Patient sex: M
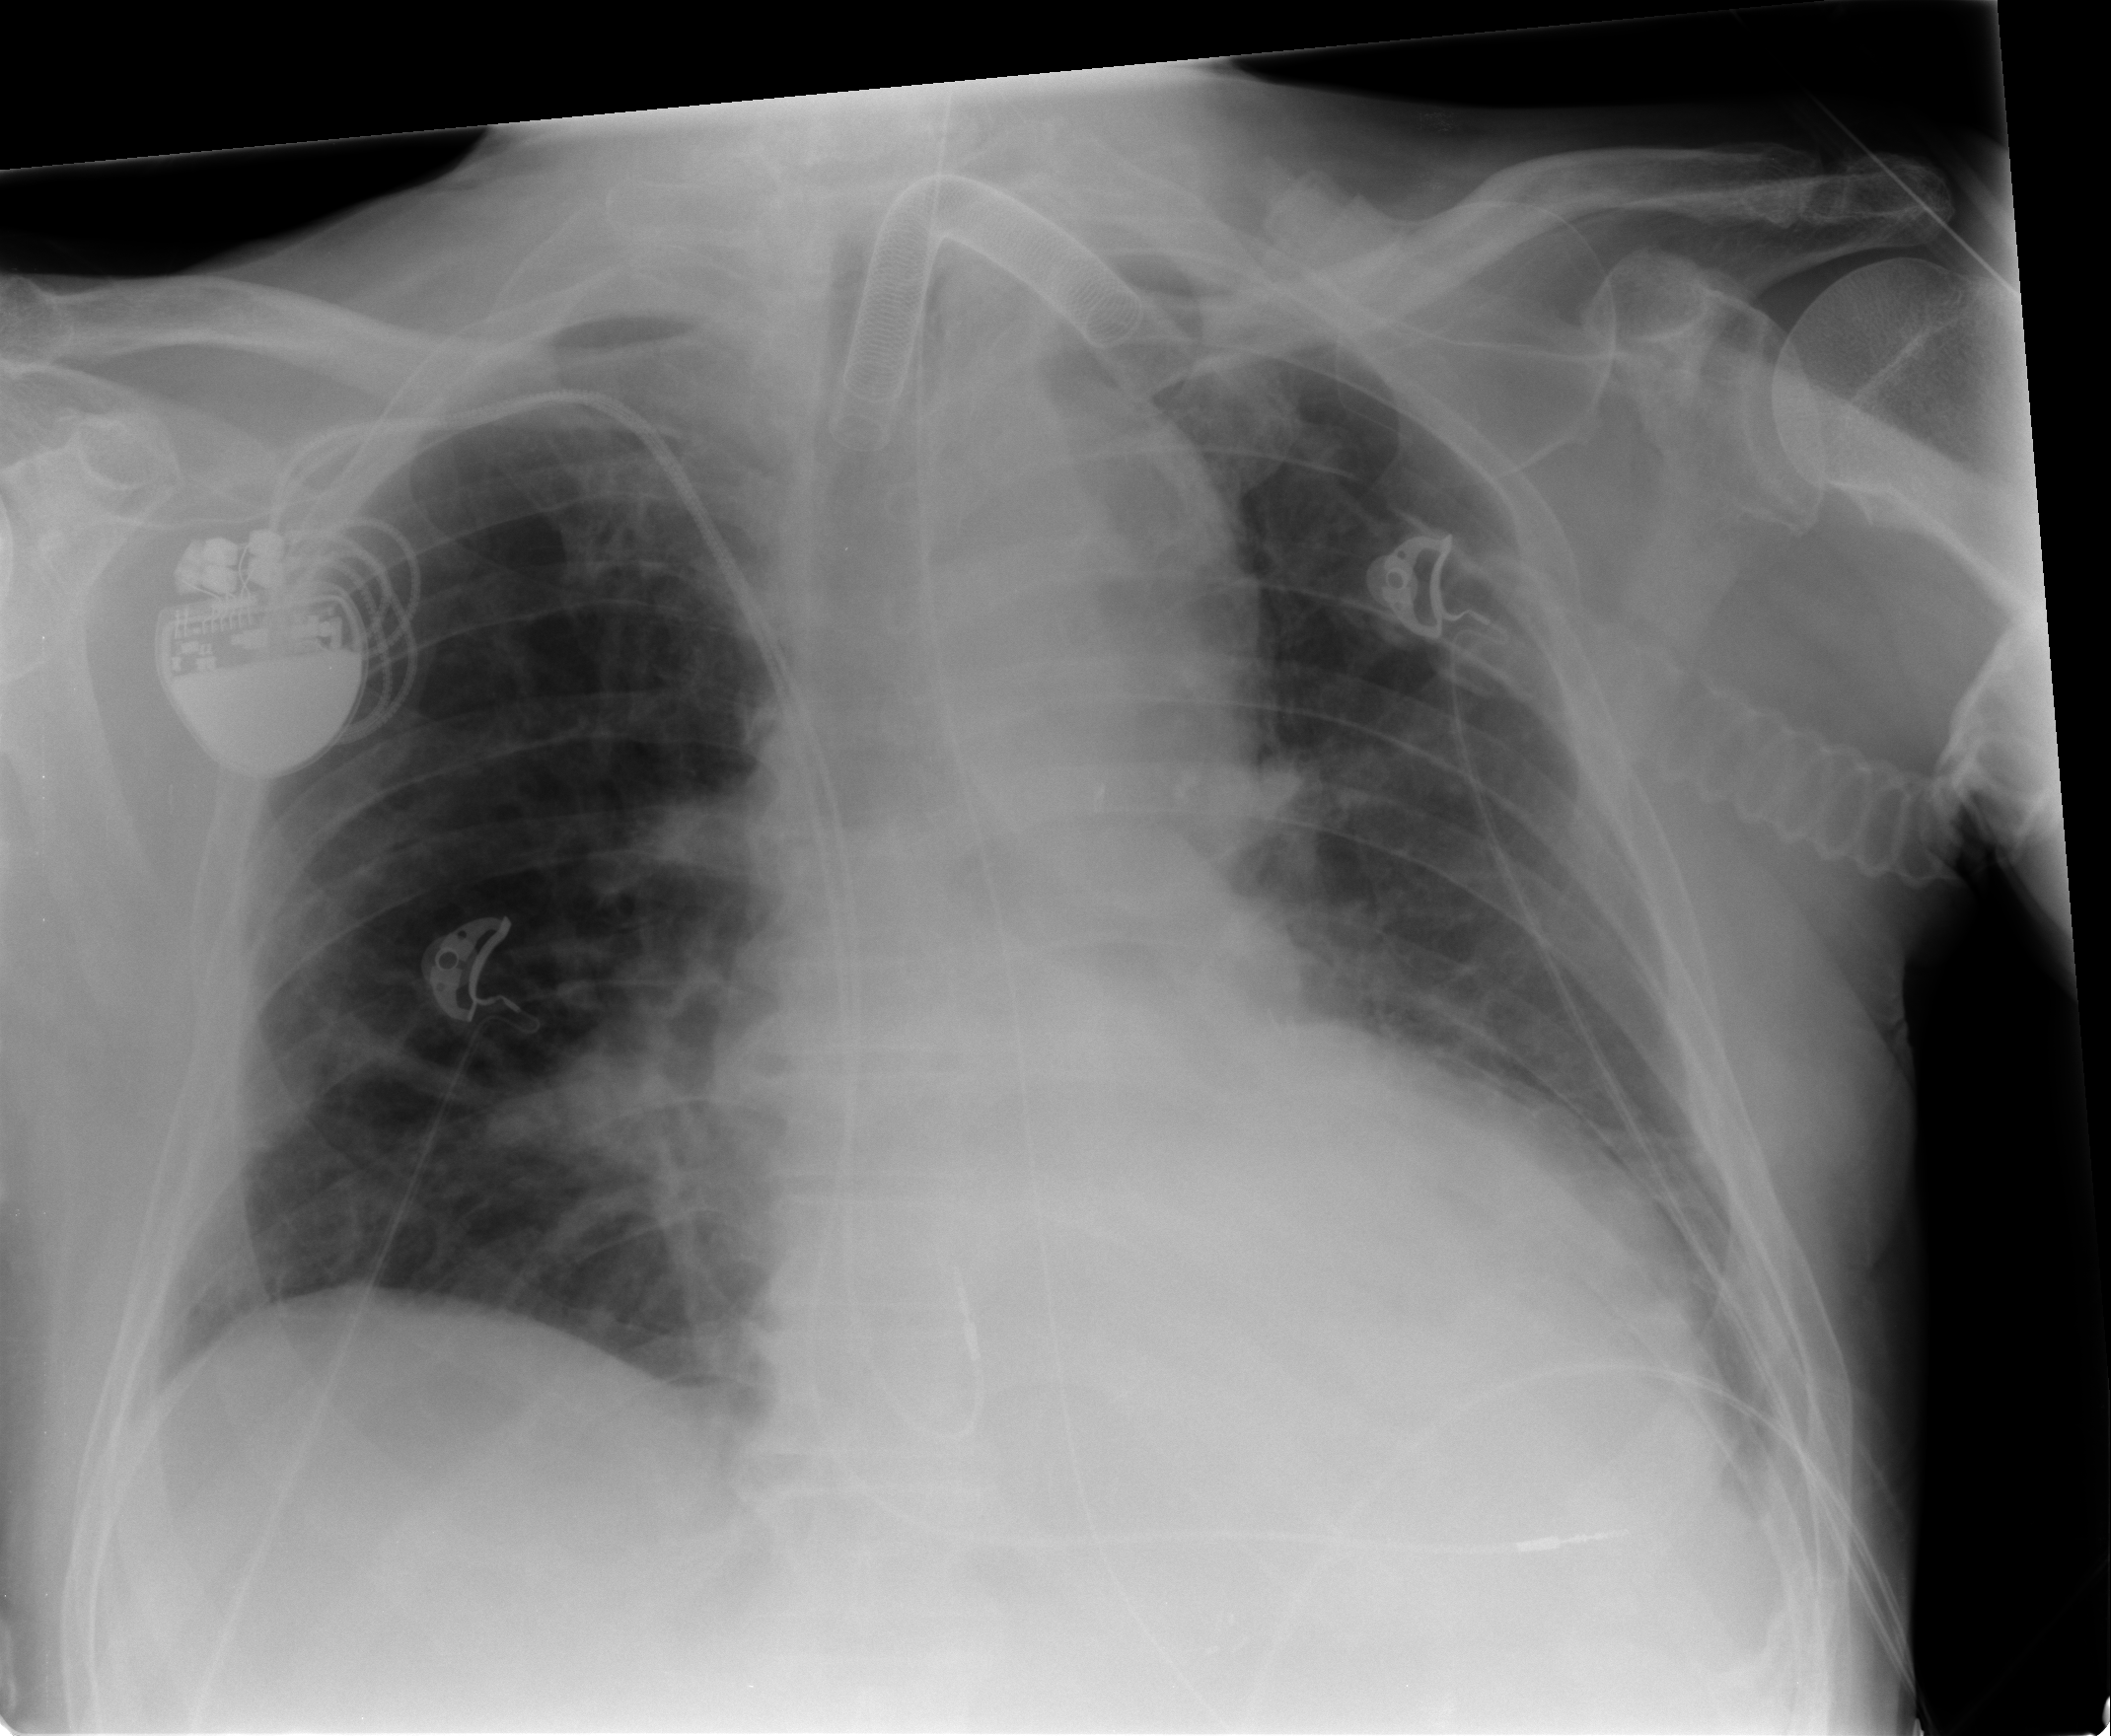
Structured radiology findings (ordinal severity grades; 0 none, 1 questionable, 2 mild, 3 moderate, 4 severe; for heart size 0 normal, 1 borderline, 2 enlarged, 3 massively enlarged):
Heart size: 2
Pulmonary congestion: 1
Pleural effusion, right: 0
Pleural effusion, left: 2
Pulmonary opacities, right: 0
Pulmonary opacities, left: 0
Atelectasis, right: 1
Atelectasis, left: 2